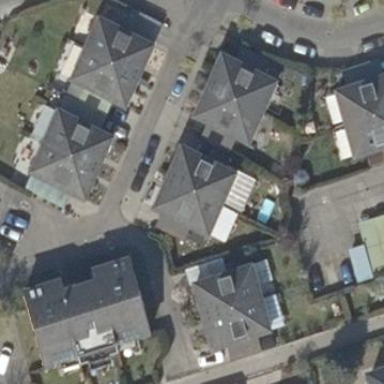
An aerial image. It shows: Semidetached house with pyramidal roof.